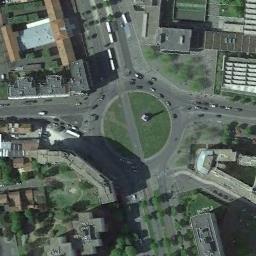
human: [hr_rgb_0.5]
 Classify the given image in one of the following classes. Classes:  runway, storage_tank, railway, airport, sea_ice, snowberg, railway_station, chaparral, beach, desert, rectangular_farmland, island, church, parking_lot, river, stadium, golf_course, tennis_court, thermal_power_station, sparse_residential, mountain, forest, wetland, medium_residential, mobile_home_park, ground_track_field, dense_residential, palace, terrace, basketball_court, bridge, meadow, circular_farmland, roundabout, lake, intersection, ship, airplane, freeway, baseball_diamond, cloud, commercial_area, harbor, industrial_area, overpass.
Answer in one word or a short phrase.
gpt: roundabout